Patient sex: F
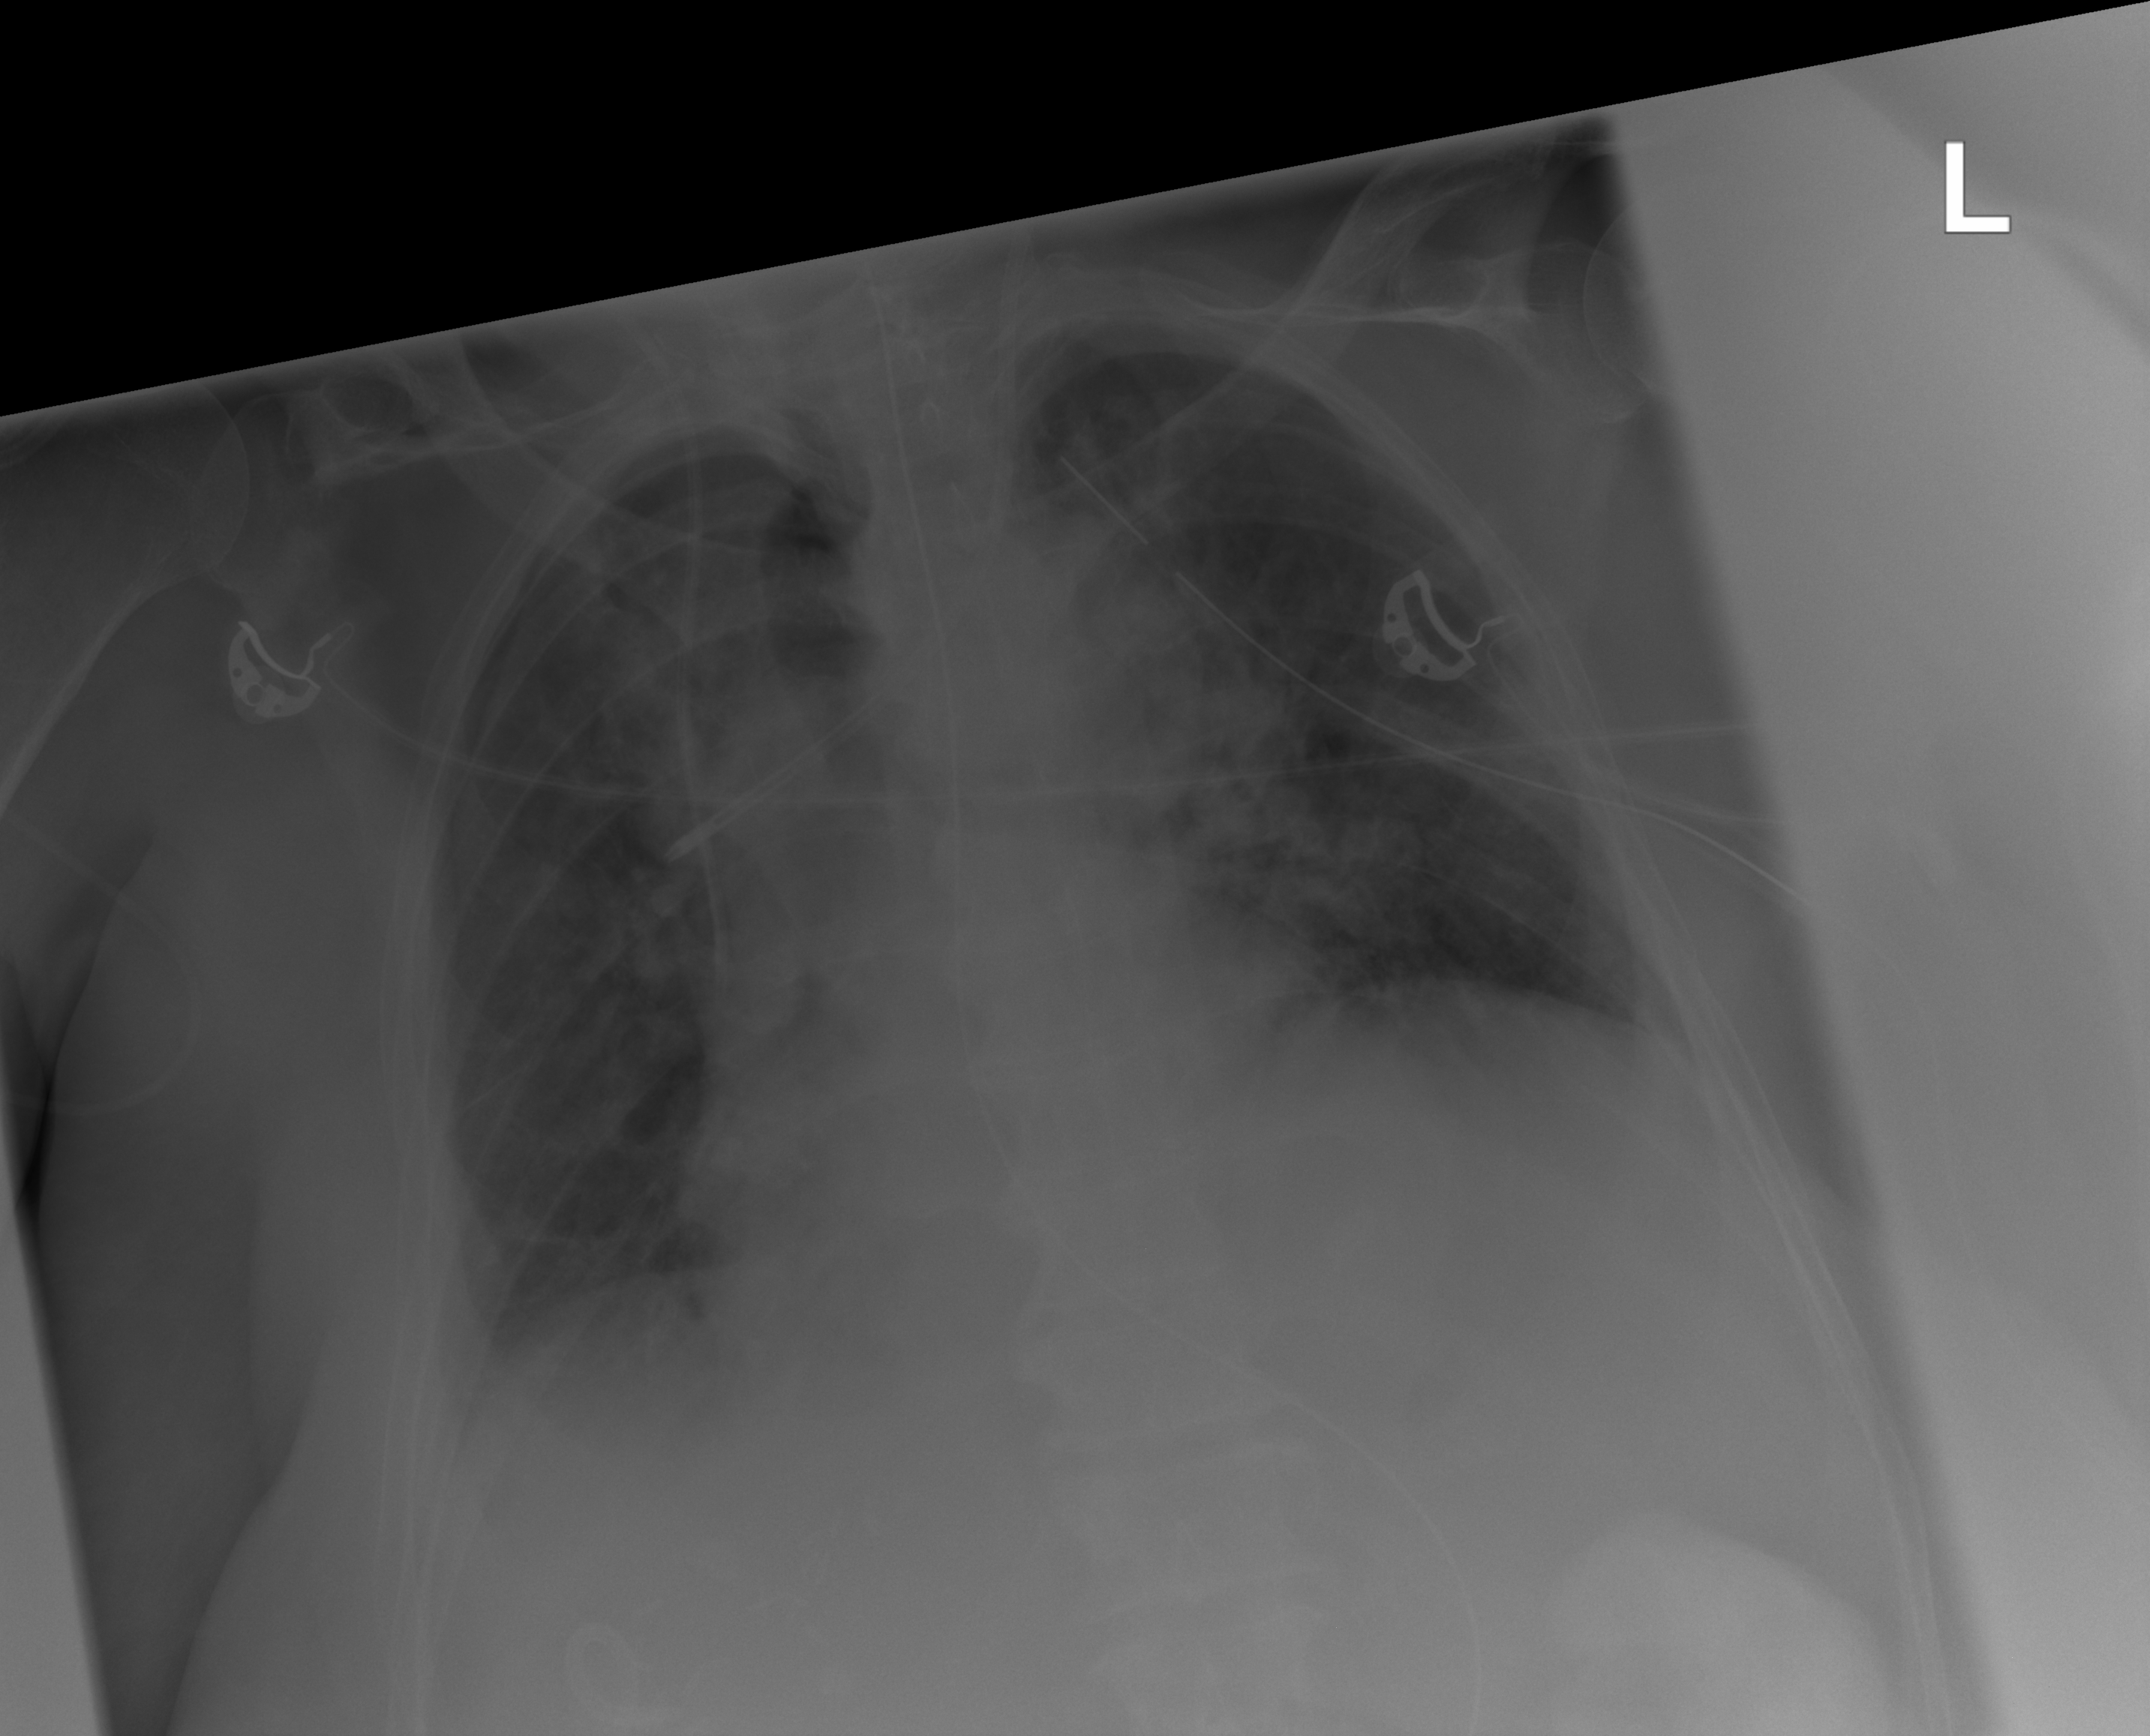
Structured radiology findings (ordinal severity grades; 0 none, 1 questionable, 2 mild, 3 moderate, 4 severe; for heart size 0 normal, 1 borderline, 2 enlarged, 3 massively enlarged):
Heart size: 0
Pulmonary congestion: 0
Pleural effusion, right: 2
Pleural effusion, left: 0
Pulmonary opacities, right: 2
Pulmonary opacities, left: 2
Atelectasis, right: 2
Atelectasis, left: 0